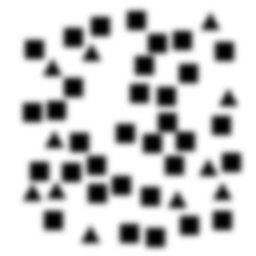
Squares: 33
Triangles: 11
Stars: 0
Total shapes: 44